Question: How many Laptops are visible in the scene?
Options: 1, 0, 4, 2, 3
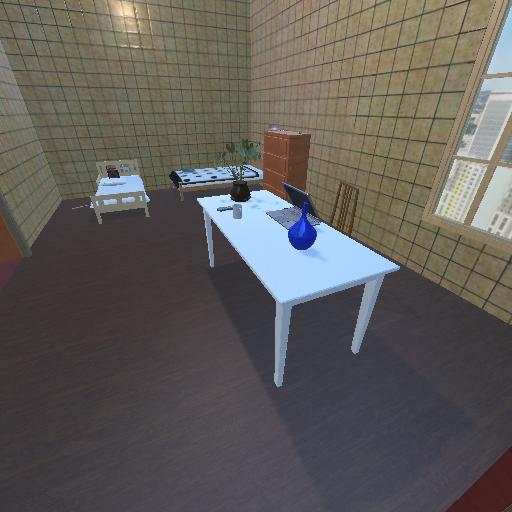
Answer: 1